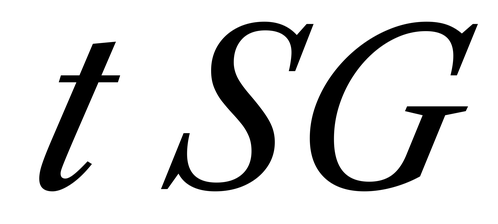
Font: LibreCaslonText-Italic_Italic